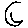
Label: moon